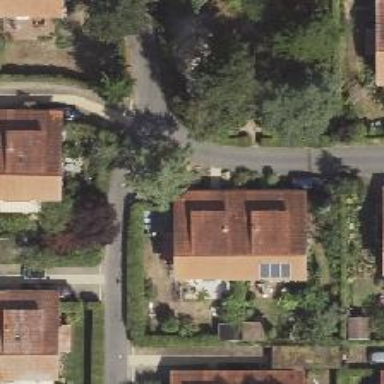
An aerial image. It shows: Living street.